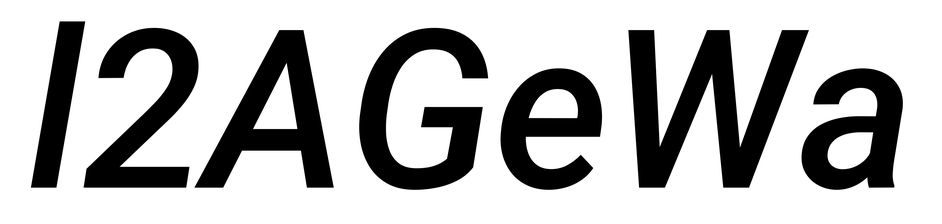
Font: Roboto-Italic_Medium_Italic